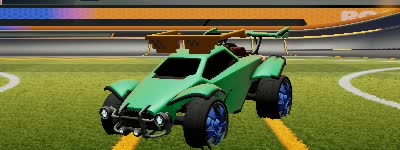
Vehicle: octane